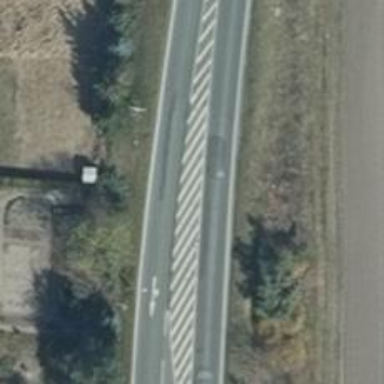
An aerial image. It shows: Primary highway.